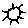
Label: sun